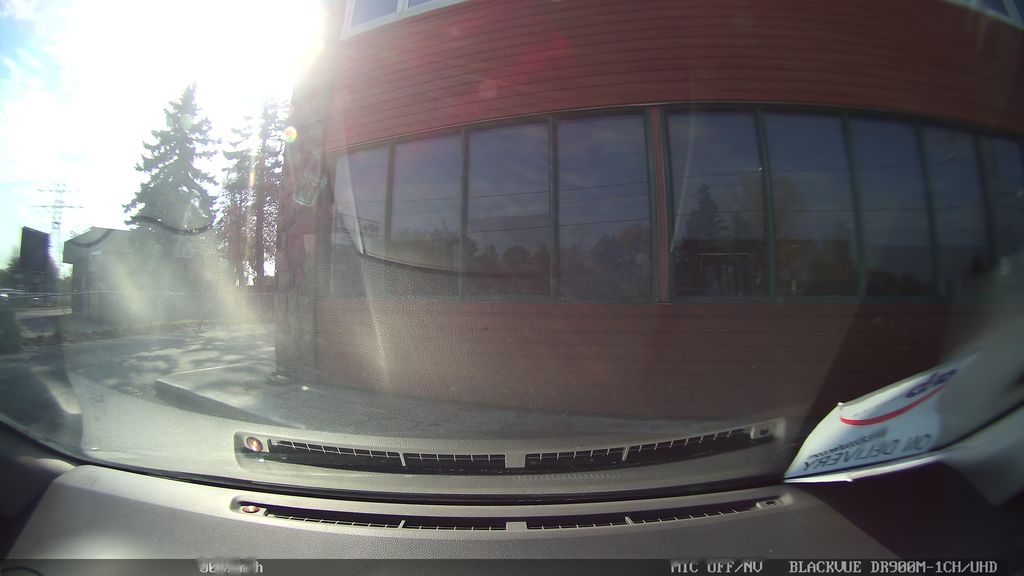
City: toronto